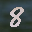
Label: 8